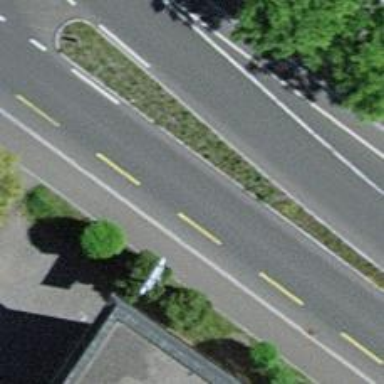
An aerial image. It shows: Primary highway with dedicated lane for cyclists.